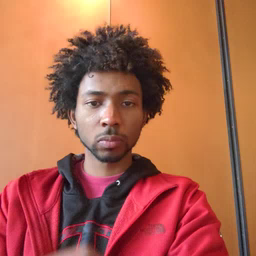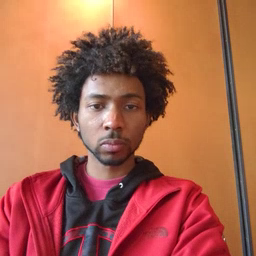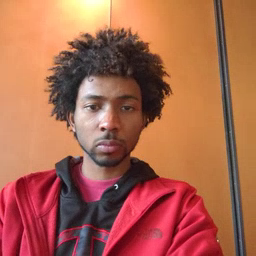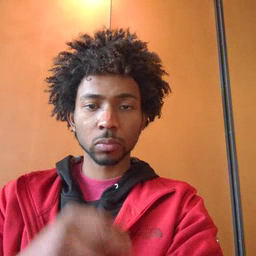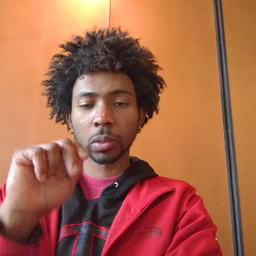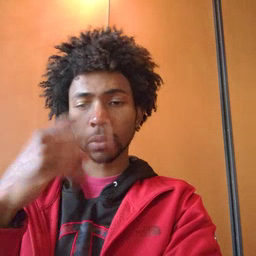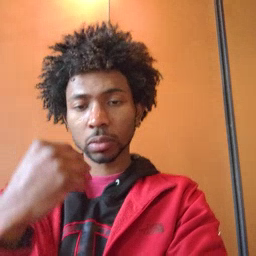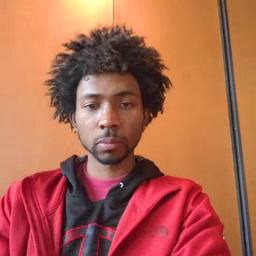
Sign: nap